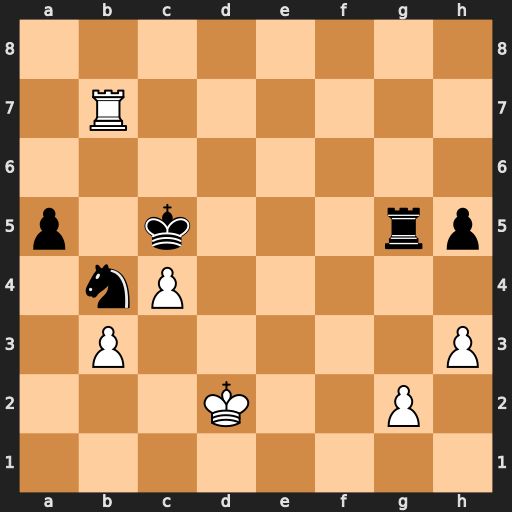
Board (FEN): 8/1R6/8/p1k3rp/1nP5/1P5P/3K2P1/8
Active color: w
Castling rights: -
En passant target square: -
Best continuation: Rb5+ Kd6 Rxg5